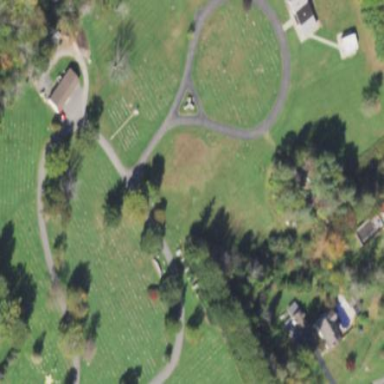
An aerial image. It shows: Graveyard area designated as cemetery.